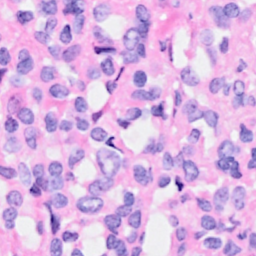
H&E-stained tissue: Breast